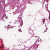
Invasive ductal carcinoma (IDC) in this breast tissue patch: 0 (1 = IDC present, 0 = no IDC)